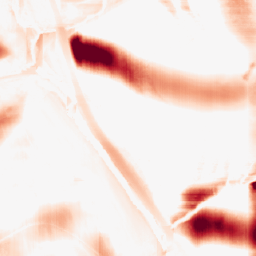
Category: morphological
Decomposition family: morphological_square
Decomposition parameters: operation: opening
size: 50
Upsampling method: nearest
Upsampling parameters: scale: 2
Upsampling scale: 2